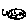
Label: smiley face